Question:
- -
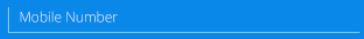
Answer: You need to use a '<layer-list>' to accomplish what you want. Taken from <URL>
'''
<?xml version="1.0" encoding="utf-8"?>
<layer-list xmlns:android="http://schemas.android.com/apk/res/android">
<item>
<shape android:shape="rectangle">
<solid android:color="#000000" />
</shape>
</item>
<item>
<shape android:shape="rectangle">
<solid android:color="#000000" />
</shape>
</item>
<item android:bottom="3px" android:left="3px">
<shape android:shape="rectangle">
<solid android:color="#FFFFFF" />
</shape>
</item>
</layer-list>
'''
'''
<?xml version="1.0" encoding="utf-8"?>
<RelativeLayout xmlns:android="http://schemas.android.com/apk/res/android"
android:layout_width="match_parent"
android:layout_height="match_parent"
android:orientation="vertical" >
<EditText
android:id="@+id/editText1"
android:background="@drawable/text"
android:layout_width="170dp"
android:layout_height="wrap_content"
android:layout_alignParentLeft="true"
android:layout_alignParentTop="true"
android:layout_marginTop="30dp"
android:ems="10"
android:gravity="center_horizontal"
android:padding="2dp"
android:password="true" />
</RelativeLayout>
'''